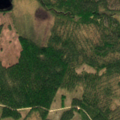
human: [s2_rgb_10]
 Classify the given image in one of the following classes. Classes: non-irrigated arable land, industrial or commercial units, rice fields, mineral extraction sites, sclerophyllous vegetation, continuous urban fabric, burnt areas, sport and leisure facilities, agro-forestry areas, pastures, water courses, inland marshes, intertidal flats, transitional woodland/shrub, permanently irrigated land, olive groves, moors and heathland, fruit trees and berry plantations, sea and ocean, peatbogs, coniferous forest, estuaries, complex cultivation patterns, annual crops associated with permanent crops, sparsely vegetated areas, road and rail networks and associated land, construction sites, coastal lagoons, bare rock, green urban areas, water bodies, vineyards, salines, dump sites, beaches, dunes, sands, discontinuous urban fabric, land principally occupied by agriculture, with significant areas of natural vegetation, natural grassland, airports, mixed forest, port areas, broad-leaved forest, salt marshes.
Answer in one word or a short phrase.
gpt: coniferous forest, mixed forest, water bodies